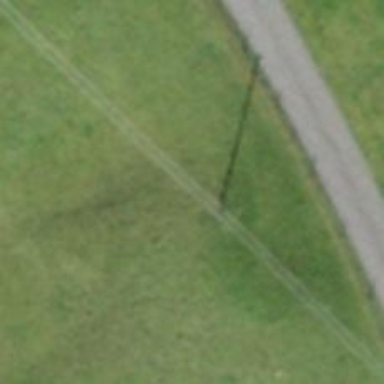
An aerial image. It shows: Minor power line.